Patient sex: F
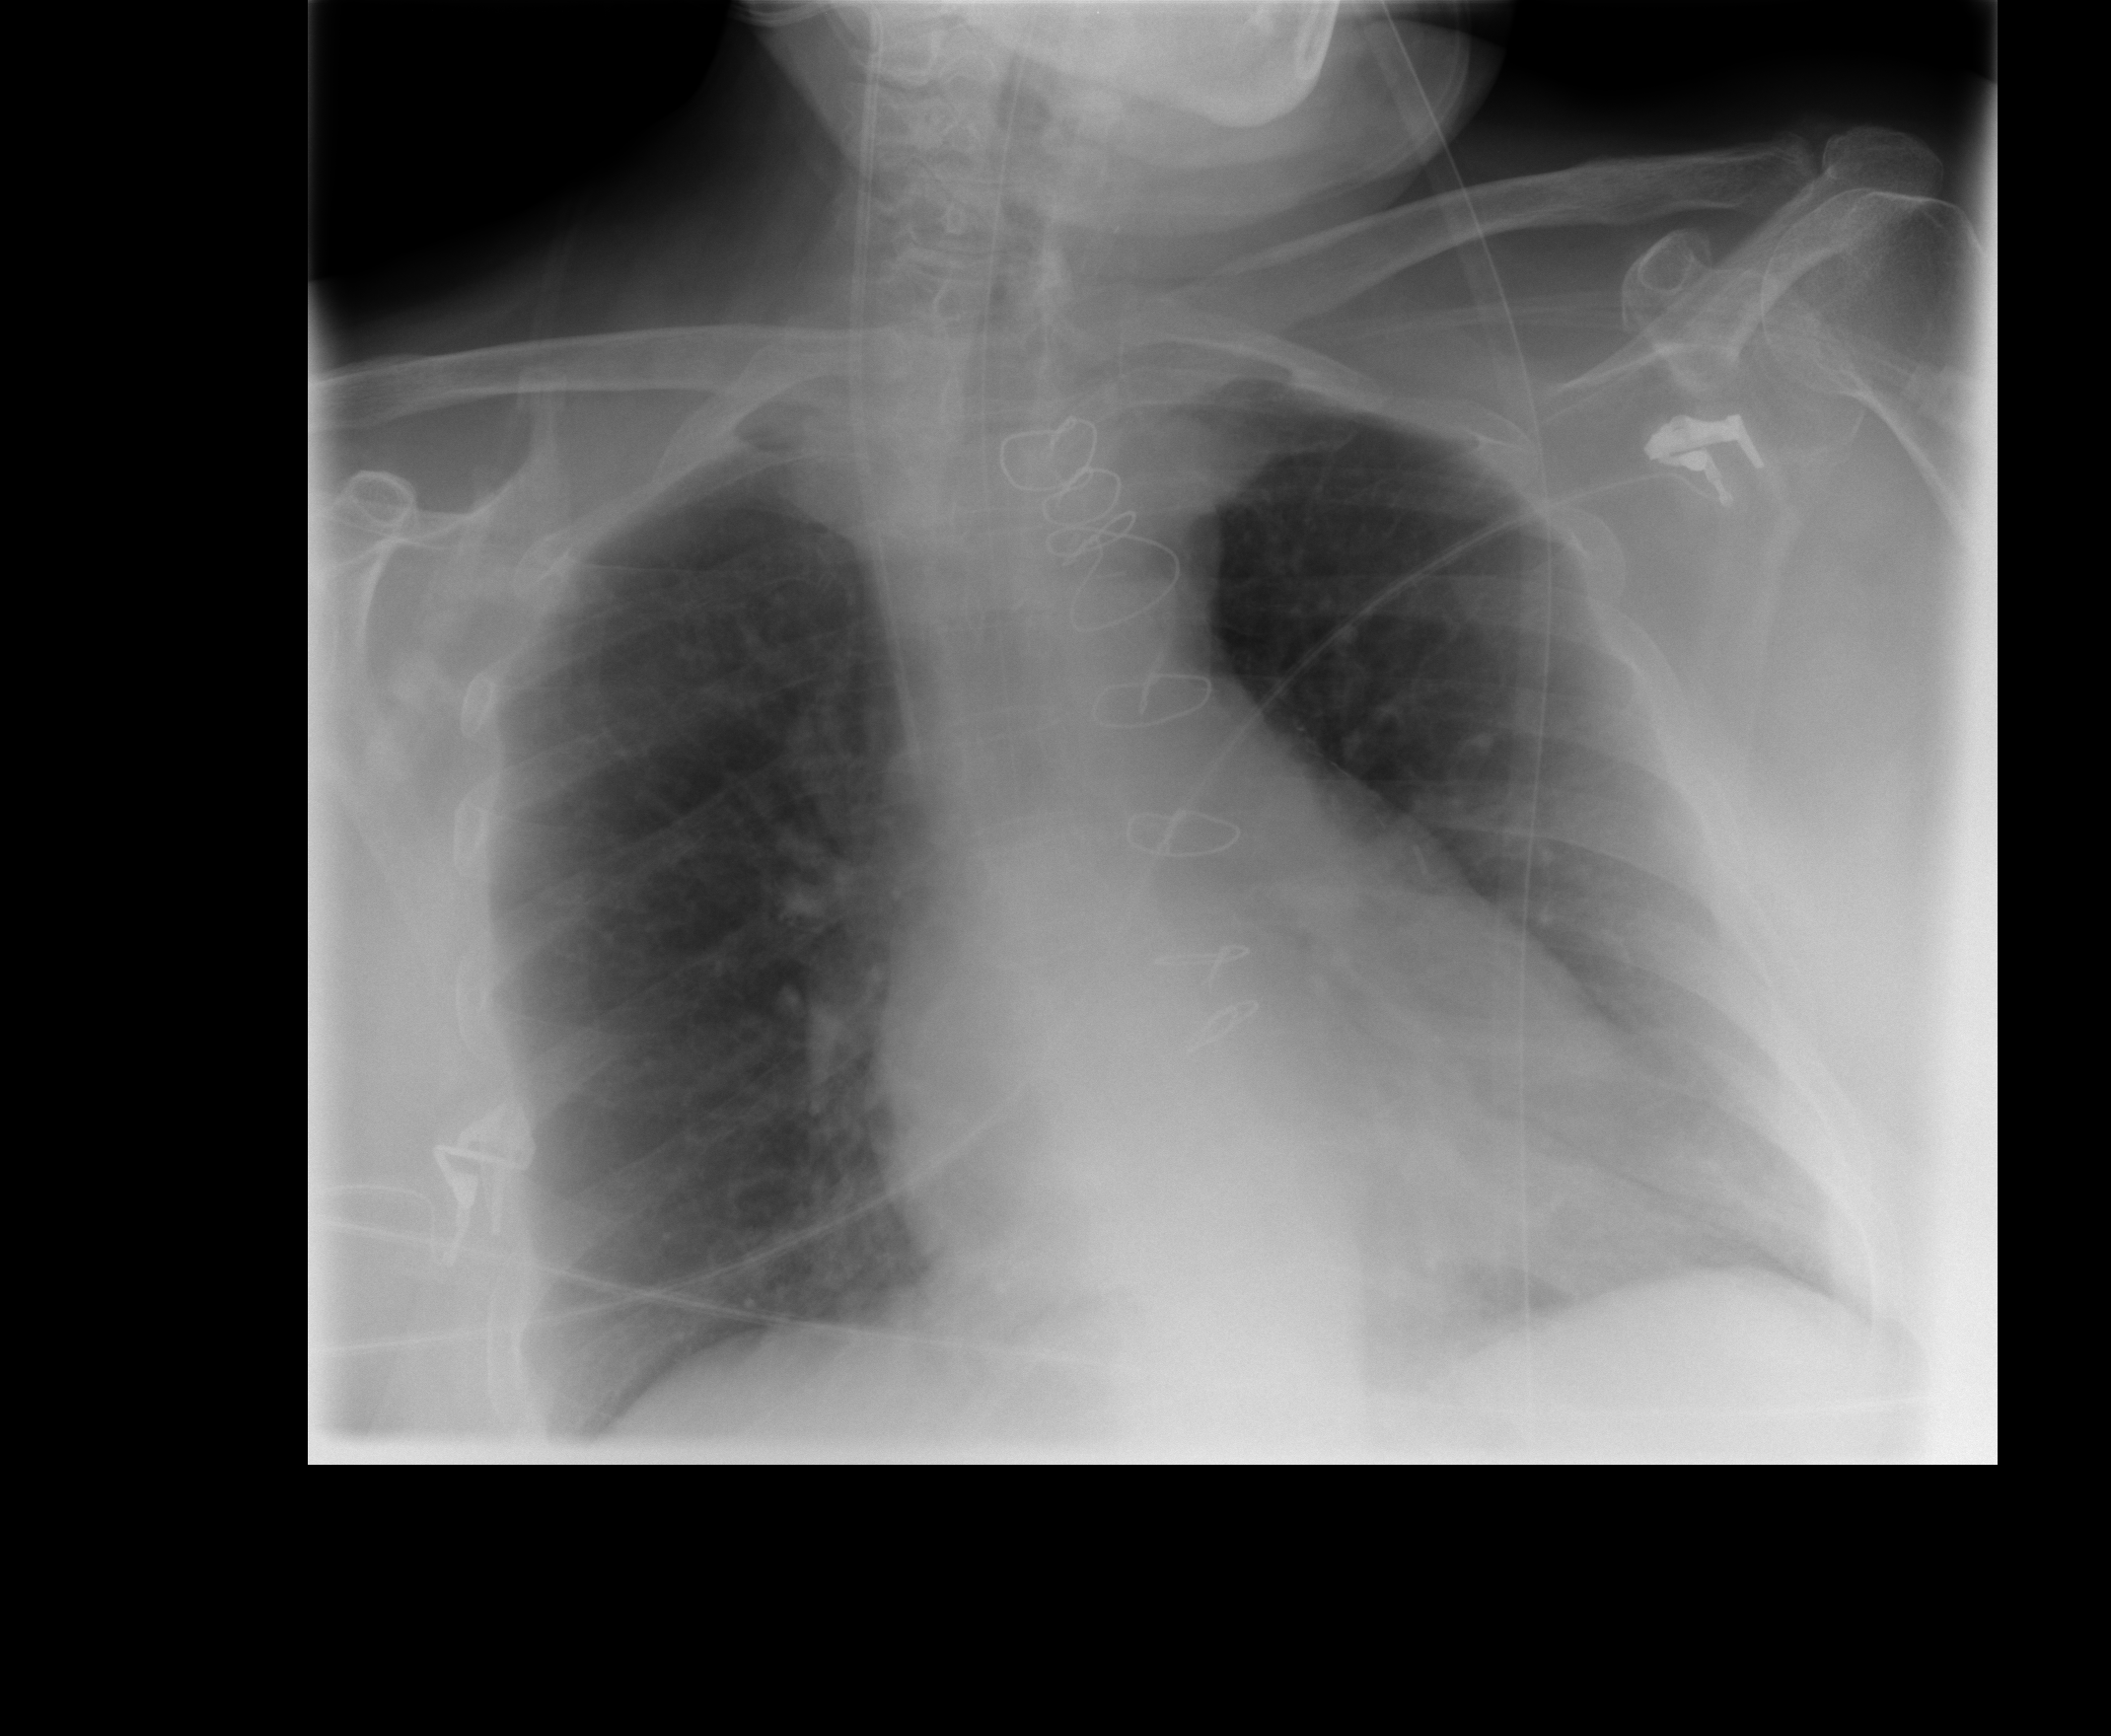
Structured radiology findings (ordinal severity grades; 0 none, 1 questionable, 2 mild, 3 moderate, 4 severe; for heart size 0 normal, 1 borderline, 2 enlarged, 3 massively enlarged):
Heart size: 2
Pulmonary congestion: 0
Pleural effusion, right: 0
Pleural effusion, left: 0
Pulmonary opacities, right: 0
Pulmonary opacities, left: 0
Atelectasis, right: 0
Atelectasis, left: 1